【题型】解答题　【知识点】平面几何　【难度】easy
如图，已知 $\text{Rt}\triangle ABC$ 中，$\angle ABC = 90^\circ$，$\angle CAB = 30^\circ$，$BC = 6$，过点 $A$ 作 $AE \perp AB$，且 $AE = 18$，连接 $BE$ 交 $AC$ 于点 $P$。

(1) 求 $CP$ 的长；

(2) 以点 $A$ 为圆心，以 $AP$ 为半径作 $\odot A$，试判断直线 $BE$ 与 $\odot A$ 的位置关系，并说明理由。
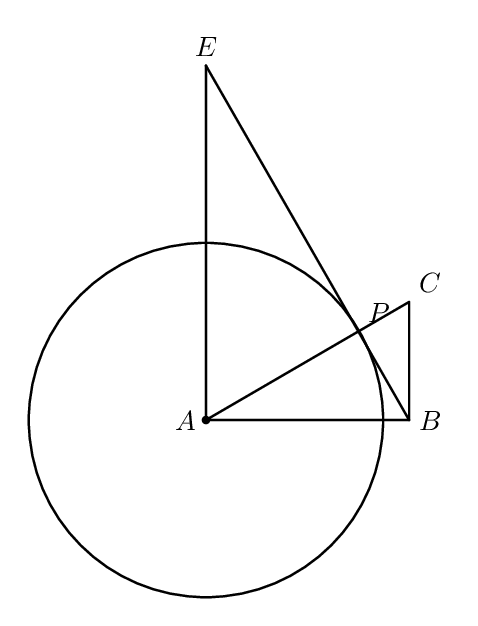
【解答】
【详解】
（1）解：$\because \angle ABC = 90^\circ$，$\angle CAB = 30^\circ$，$BC = 6$，\\
$\therefore AC = 12$，\\
$\because AE \perp AB$，即 $\angle EAB = 90^\circ$，\\
$\therefore \angle EAB + \angle ABC = 180^\circ$，\\
$\therefore AE \mathbin{/\!/} BC$，\\
$\therefore \triangle APE \backsim \triangle CPB$，\\
$\therefore \dfrac{AP}{CP} = \dfrac{AE}{BC}$，即 $\dfrac{AC - CP}{CP} = \dfrac{AE}{BC}$，\\
$\therefore \dfrac{12 - CP}{CP} = \dfrac{18}{6}$，\\
$\therefore CP = 3$；

（2）解：直线 $BE$ 与 $\odot A$ 相切，理由如下：\\
$\because \angle ABC = 90^\circ$，$BC = 6$，$AC = 12$，\\
$\therefore AB = \sqrt{AC^2 - BC^2} = 6\sqrt{3}$，\\
$\because \angle EAB = 90^\circ$，$AE = 18$，$AB = 6\sqrt{3}$，\\
$\therefore BE = \sqrt{AE^2 + AB^2} = 12\sqrt{3}$，\\
由（1）知 $\triangle APE \backsim \triangle CPB$，\\
$\therefore \dfrac{EP}{BP} = \dfrac{AE}{BC}$，即 $\dfrac{EB - BP}{BP} = \dfrac{AE}{BC}$，\\
$\therefore \dfrac{12\sqrt{3} - BP}{BP} = \dfrac{18}{6}$，\\
$\therefore BP = 3\sqrt{3}$；\\
$\because AB^2 = (6\sqrt{3})^2 = 108$，$AP^2 = (AC - CP)^2 = 81$，$BP^2 = 27$，\\
$\therefore AB^2 = AP^2 + BP^2$，\\
$\therefore \triangle ABP$ 是直角三角形，且 $\angle APB = 90^\circ$，\\
$\therefore AP \perp BP$，\\
$\because AP$ 是 $\odot A$ 的半径，\\
$\therefore$ 直线 $BE$ 与 $\odot A$ 相切。